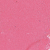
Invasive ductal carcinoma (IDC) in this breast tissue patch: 0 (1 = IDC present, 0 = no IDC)